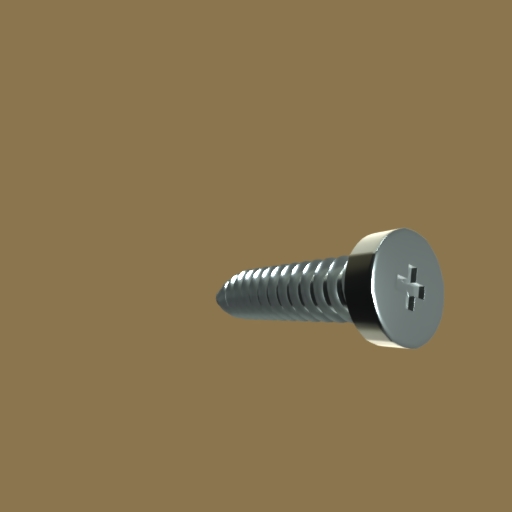
Label: screw